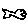
Label: fish